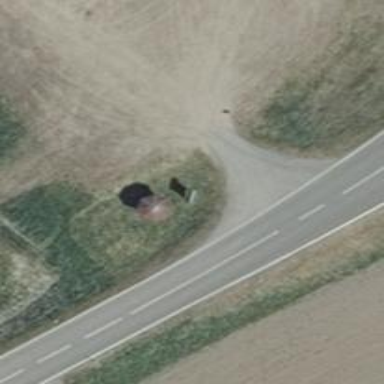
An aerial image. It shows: Weather shelter amenity for protection from the elements.